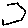
Label: hexagon